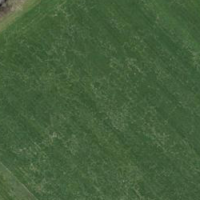
EUNIS habitat code: 25
Species observed at this site:
Dactylis glomerata
Trifolium repens